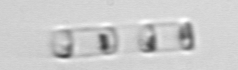
Label: Skeletonema